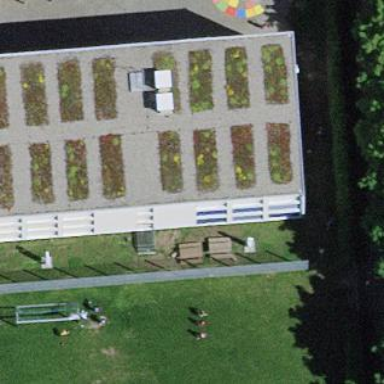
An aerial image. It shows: School building.